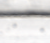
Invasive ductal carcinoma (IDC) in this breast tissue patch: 0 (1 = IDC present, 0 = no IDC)